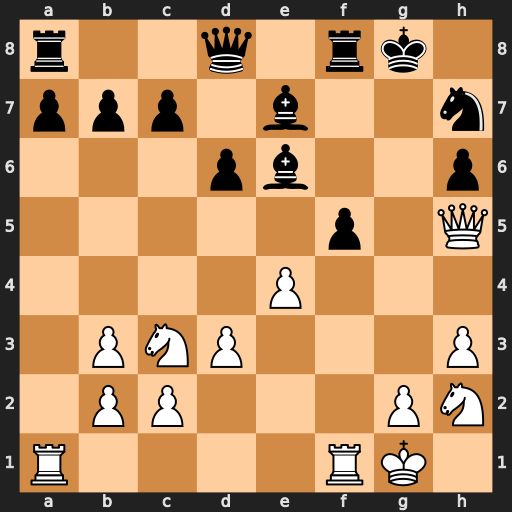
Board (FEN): r2q1rk1/ppp1b2n/3pb2p/5p1Q/4P3/1PNP3P/1PP3PN/R4RK1
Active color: w
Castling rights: -
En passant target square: -
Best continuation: Qg6+ Kh8 Qxe6